Interaction volume radius: 5 \u00c5
Interaction volume height: 20 \u00c5
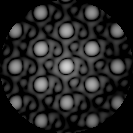
Disorder parameter: 0.06082